Aerial crown-view tile of a tropical tree (Barro Colorado Island, Panama), acquired 20250715:
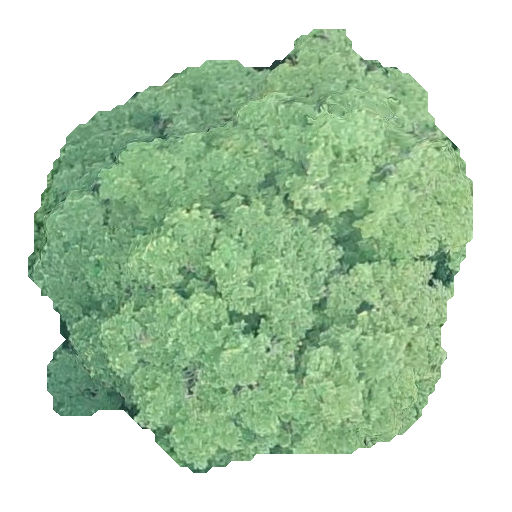
Species: Terminalia amazonia
GBIF accepted scientific name: Terminalia amazonica
Crown area: 216.029 m²